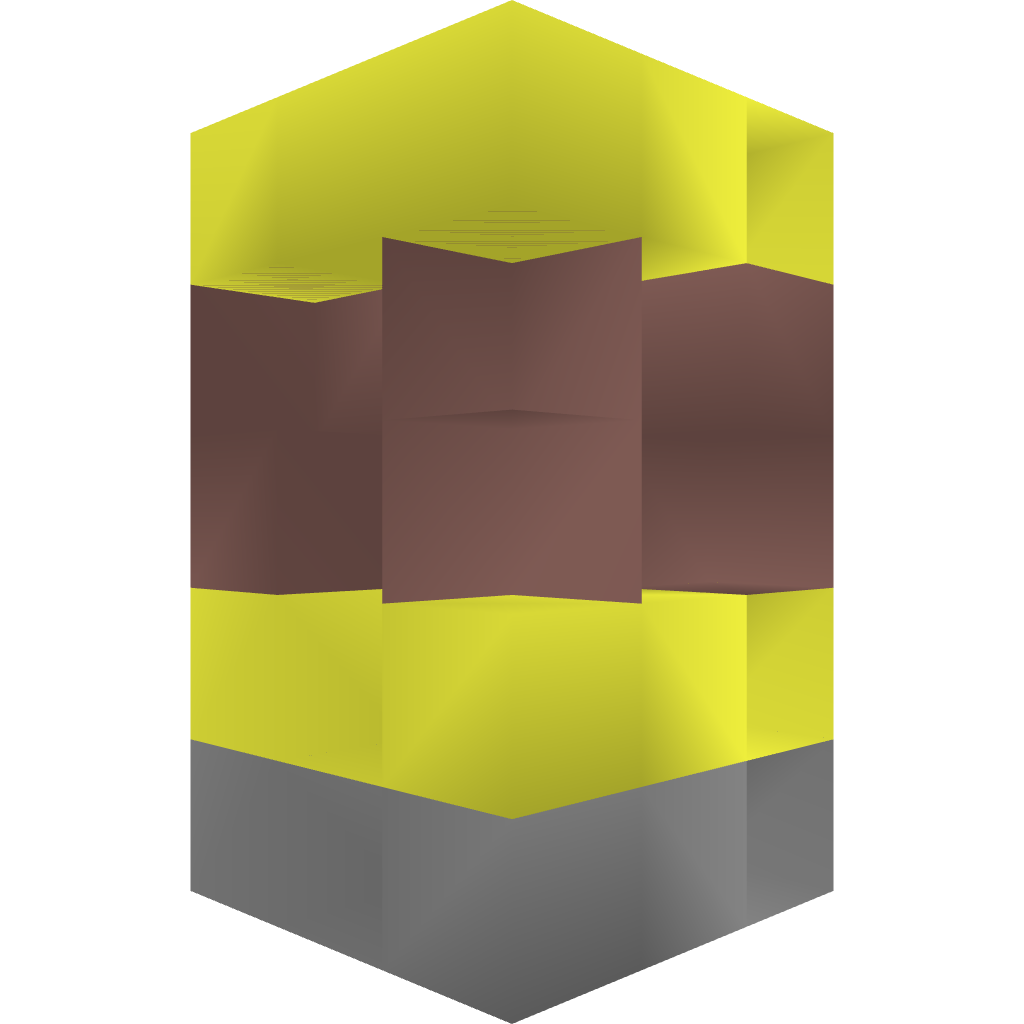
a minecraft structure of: Herobrine's Well bad low quality